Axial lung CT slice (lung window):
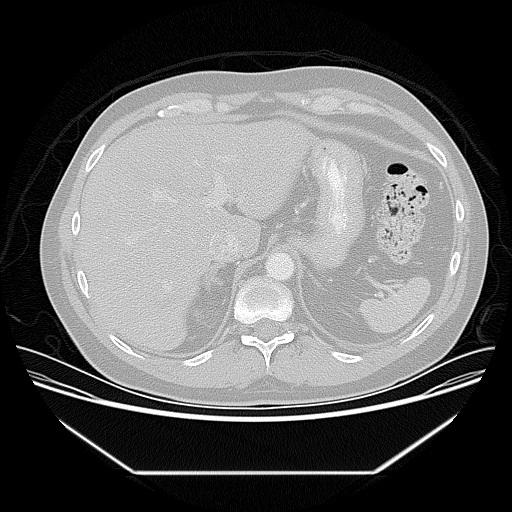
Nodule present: no